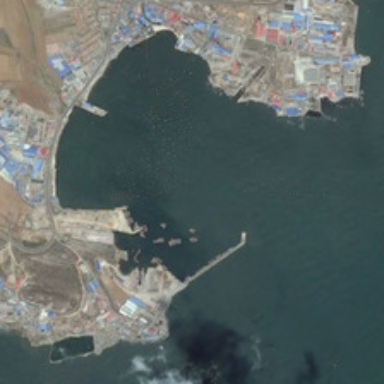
Many boats are in a large port surrounded by buildings and bareland .